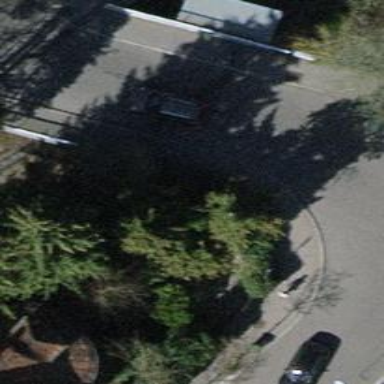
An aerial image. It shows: Sidewalk on asphalt footway bridge.